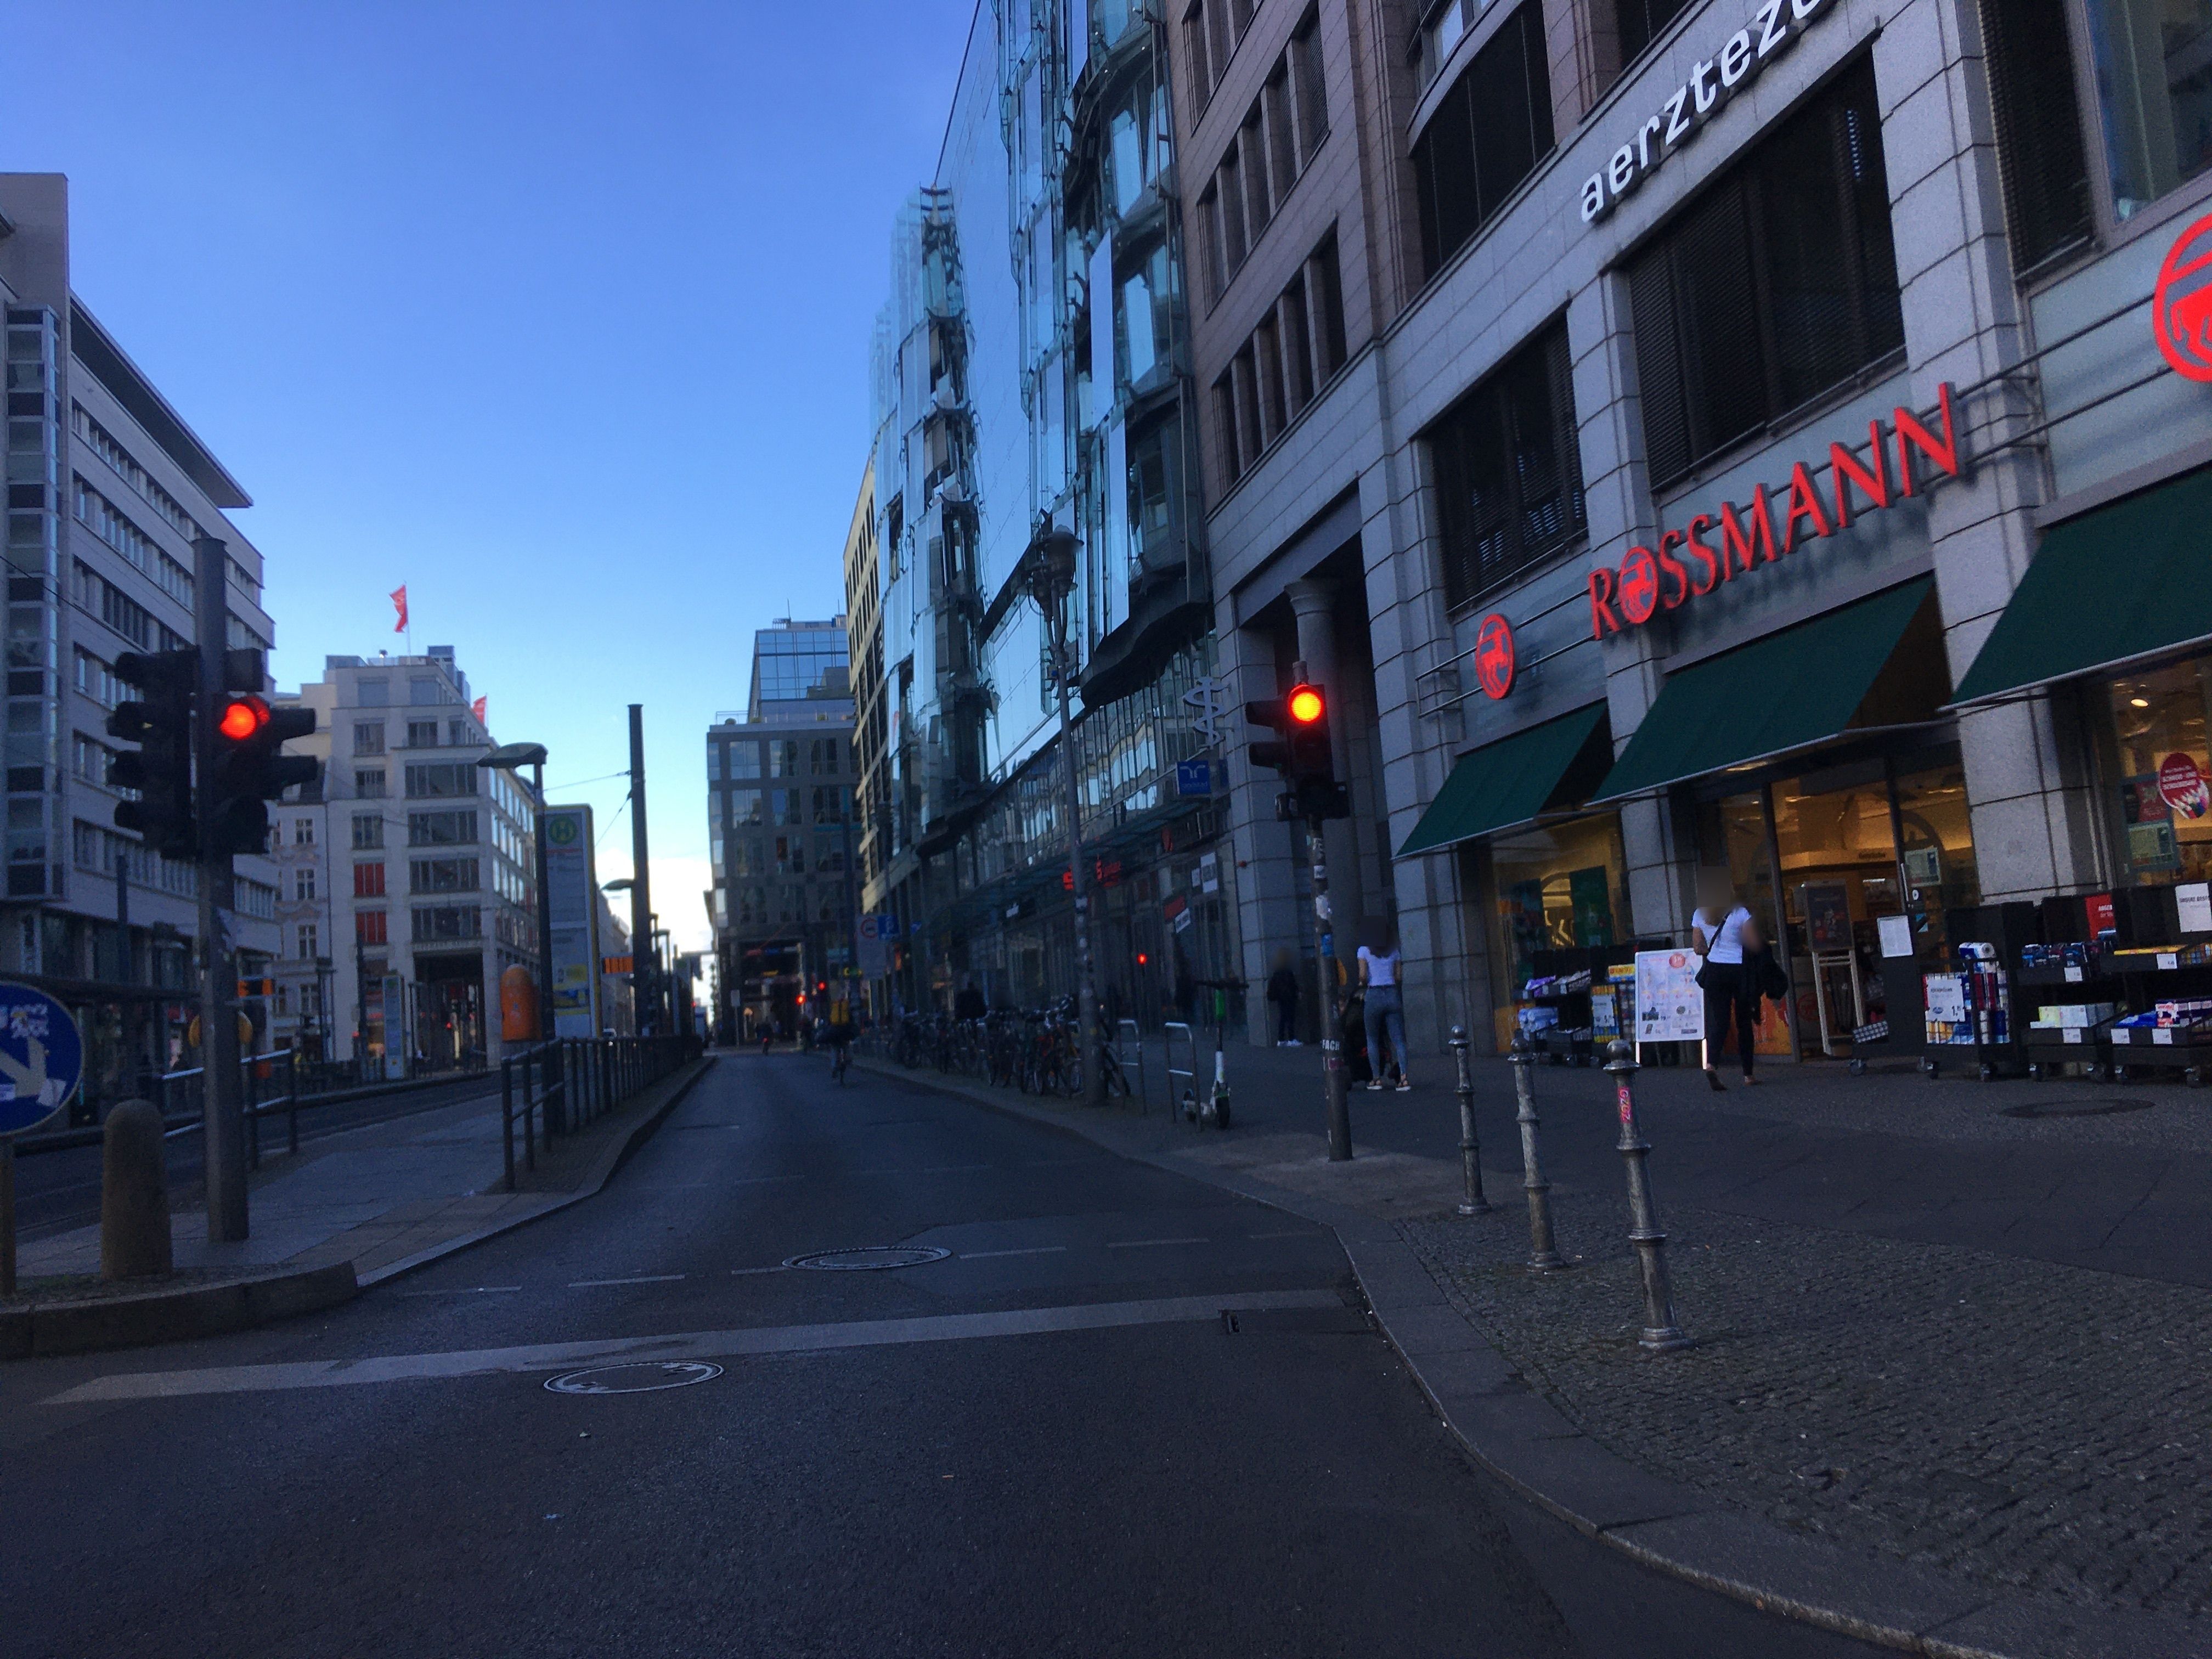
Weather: clear
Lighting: dusk/dawn
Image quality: good
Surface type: driving surface
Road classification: footway
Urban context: urban centre
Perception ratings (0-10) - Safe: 3.78, Lively: 9.01, Beautiful: 7.92, Boring: 0.47, Depressing: 2.99, Wealthy: 8.54